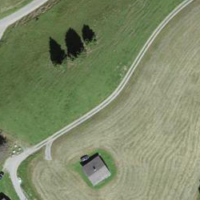
EUNIS habitat code: 24
Species observed at this site:
Chamaenerion angustifolium
Pimpinella major
Astrantia major
Briza media
Eryngium alpinum
Campanula persicifolia
Vicia cracca
Trifolium pratense